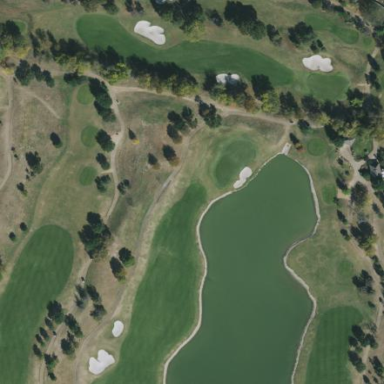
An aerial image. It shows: Scenic golf fairway.